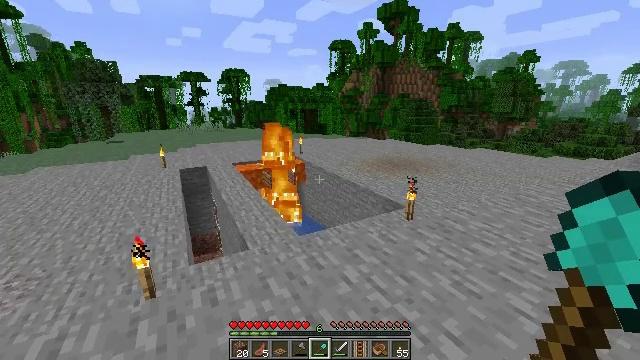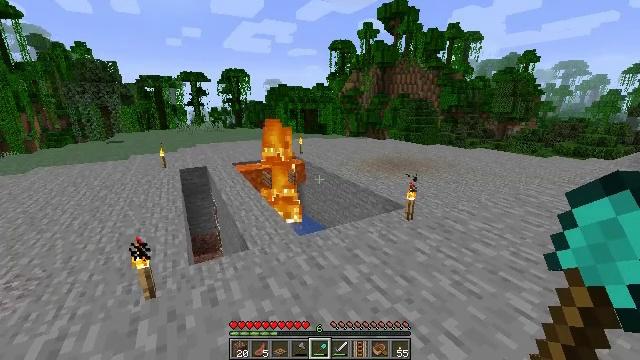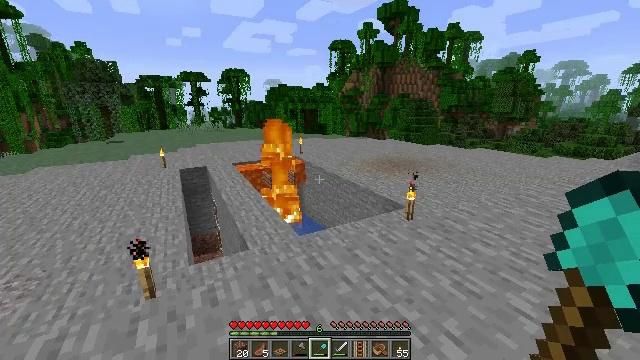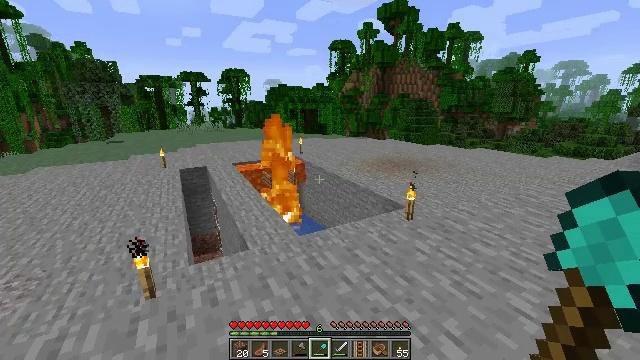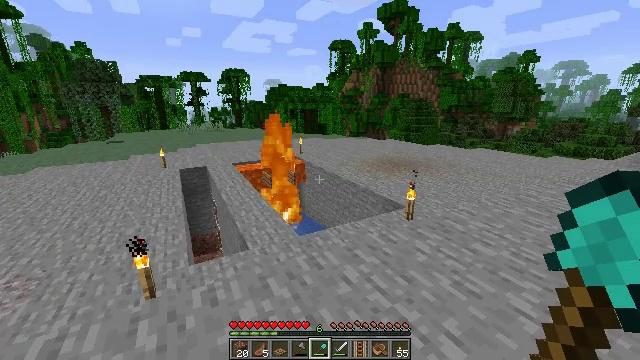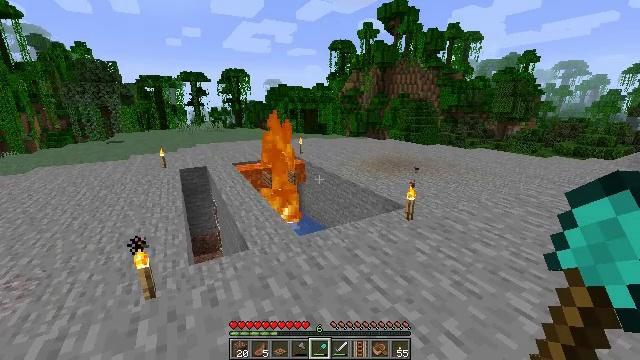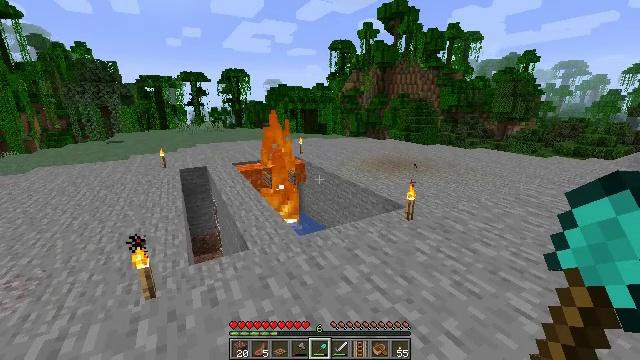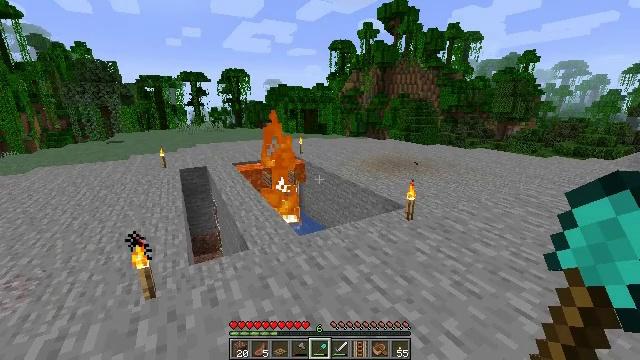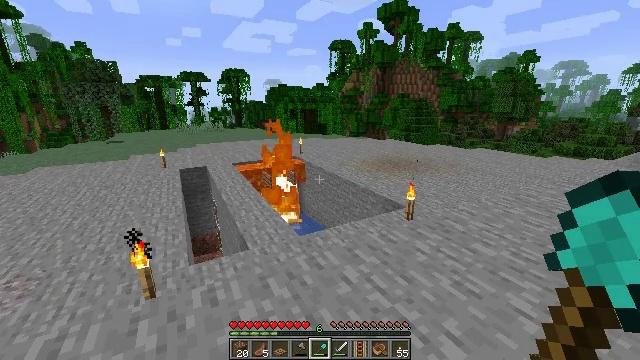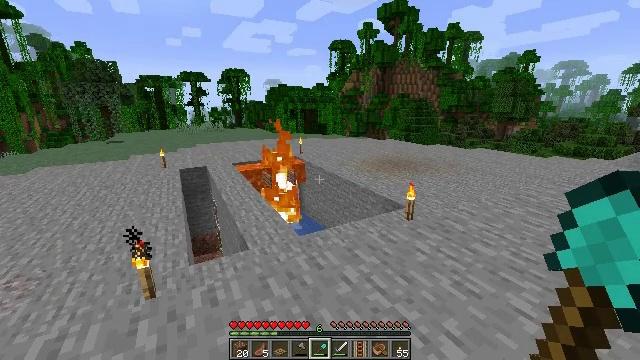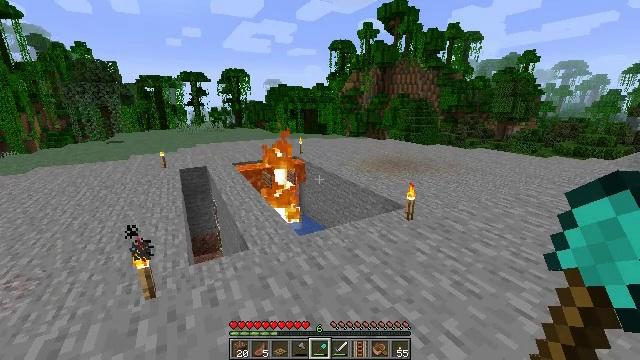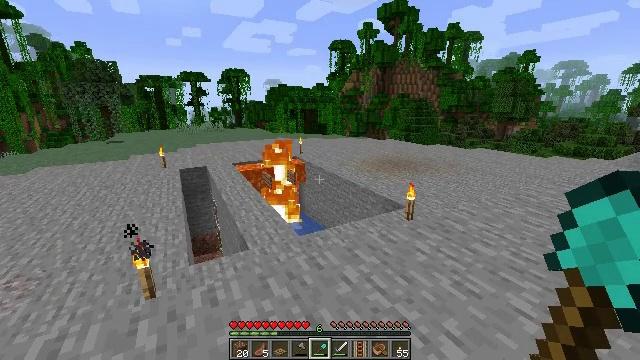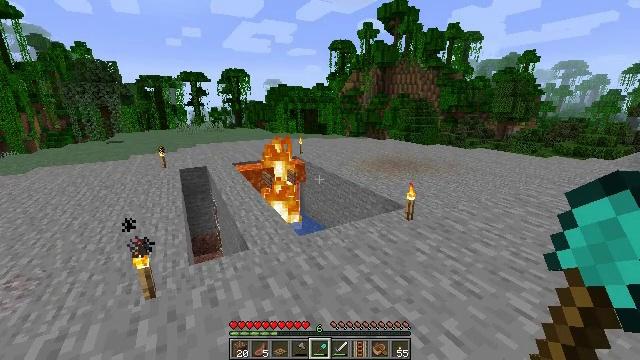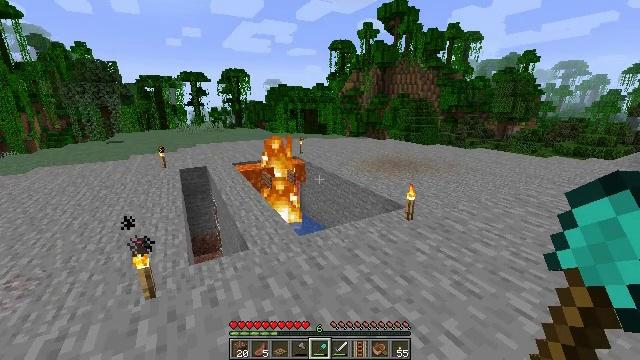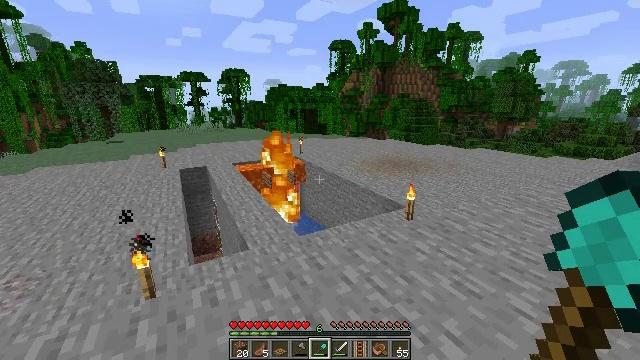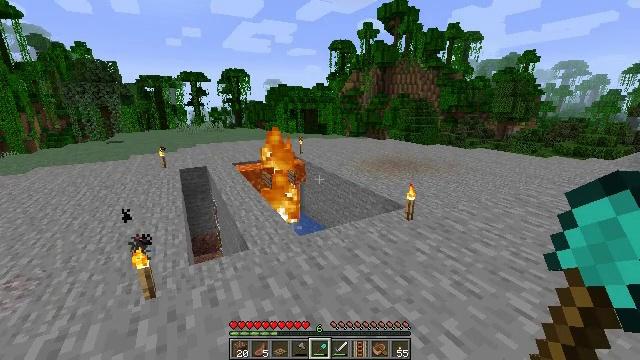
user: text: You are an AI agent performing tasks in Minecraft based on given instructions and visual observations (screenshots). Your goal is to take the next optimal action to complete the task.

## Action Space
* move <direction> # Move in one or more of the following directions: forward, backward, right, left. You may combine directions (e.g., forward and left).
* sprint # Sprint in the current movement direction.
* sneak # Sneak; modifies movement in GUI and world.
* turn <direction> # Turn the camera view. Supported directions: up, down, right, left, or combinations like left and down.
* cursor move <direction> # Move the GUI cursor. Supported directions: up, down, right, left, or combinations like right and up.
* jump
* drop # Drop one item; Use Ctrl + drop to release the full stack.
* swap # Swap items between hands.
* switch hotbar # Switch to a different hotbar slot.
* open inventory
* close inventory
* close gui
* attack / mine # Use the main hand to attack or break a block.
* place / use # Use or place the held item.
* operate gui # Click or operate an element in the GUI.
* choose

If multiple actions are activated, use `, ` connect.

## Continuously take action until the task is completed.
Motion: motion action
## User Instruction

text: Break the poppy plant.
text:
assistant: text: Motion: no_op
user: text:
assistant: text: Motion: no_op
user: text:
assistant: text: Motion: no_op
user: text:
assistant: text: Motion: no_op
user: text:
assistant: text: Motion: no_op
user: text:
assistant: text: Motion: no_op
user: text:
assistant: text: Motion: no_op
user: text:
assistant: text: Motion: no_op
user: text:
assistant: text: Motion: no_op
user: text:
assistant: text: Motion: no_op
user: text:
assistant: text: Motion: no_op
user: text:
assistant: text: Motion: no_op
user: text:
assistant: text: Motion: no_op
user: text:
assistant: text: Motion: no_op
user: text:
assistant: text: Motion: no_op
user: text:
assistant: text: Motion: no_op
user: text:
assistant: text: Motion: no_op
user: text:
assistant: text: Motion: no_op
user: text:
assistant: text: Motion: no_op
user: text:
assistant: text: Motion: no_op
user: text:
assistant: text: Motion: no_op
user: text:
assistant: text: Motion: no_op
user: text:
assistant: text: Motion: no_op
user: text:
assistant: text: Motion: no_op
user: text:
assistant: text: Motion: no_op
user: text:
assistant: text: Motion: no_op
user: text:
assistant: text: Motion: no_op
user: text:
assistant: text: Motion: no_op
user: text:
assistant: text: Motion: no_op
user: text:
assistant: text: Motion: no_op